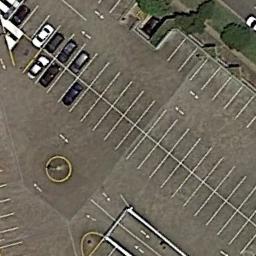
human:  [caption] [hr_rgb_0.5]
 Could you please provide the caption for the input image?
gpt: Several cars are on the parking lot .

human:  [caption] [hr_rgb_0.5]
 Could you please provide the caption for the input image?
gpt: Seven rows of cars were parked in the parking lot .

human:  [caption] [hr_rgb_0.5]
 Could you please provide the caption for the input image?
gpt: The parking lot has some parked cars but lots of parking spaces are still empty .

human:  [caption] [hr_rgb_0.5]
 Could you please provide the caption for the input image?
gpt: There are some cars on the parking lot .

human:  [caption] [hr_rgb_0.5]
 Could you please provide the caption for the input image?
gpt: There are several cars and many empty space on the parking lot .